Interaction volume radius: 5 \u00c5
Interaction volume height: 15 \u00c5
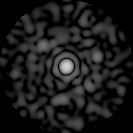
Disorder parameter: 0.8177